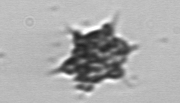
Label: Dictyocha